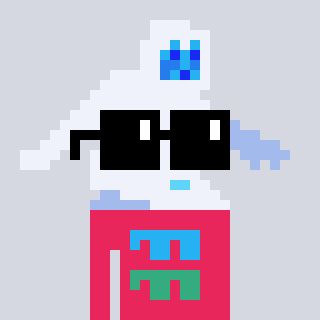
a pixel art character with square black sunglasses, a yeti-shaped head and a redpinkish-colored body on a cool background